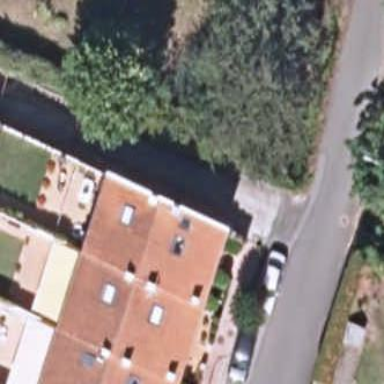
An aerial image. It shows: Simple house.